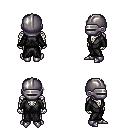
a pixel art fantasy rpg character, male body template, skeleton, gray robe, metal pants, gray long mohawk hairstyle, metal helm, metal boots, four views (front, back, left, right), 2x2 character sprite sheet, small pixel art, hard edges, no anti-aliasing